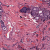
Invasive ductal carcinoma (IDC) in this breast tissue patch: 1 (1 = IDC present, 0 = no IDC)